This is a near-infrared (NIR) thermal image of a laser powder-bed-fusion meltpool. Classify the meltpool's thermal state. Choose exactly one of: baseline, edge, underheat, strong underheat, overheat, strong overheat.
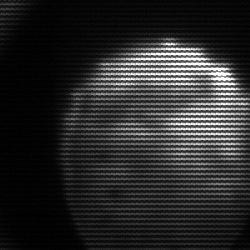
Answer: edge